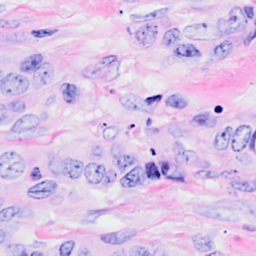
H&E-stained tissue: Breast